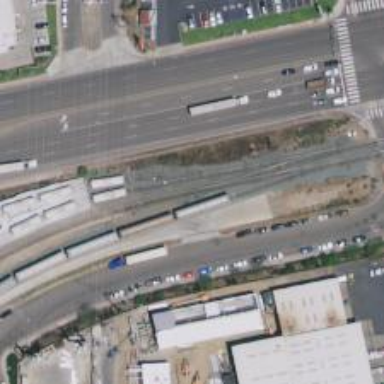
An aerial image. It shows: Railway siding with rails.